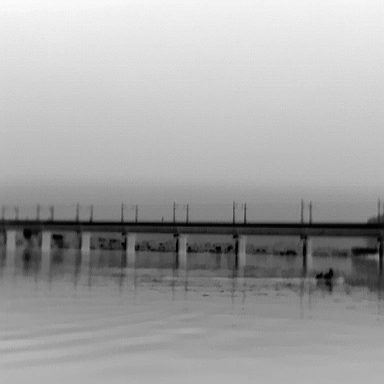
There is a canoe in the infrared image.